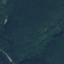
Land use / land cover class: Forest